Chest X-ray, AP view. Patient: 42 years old, sex M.
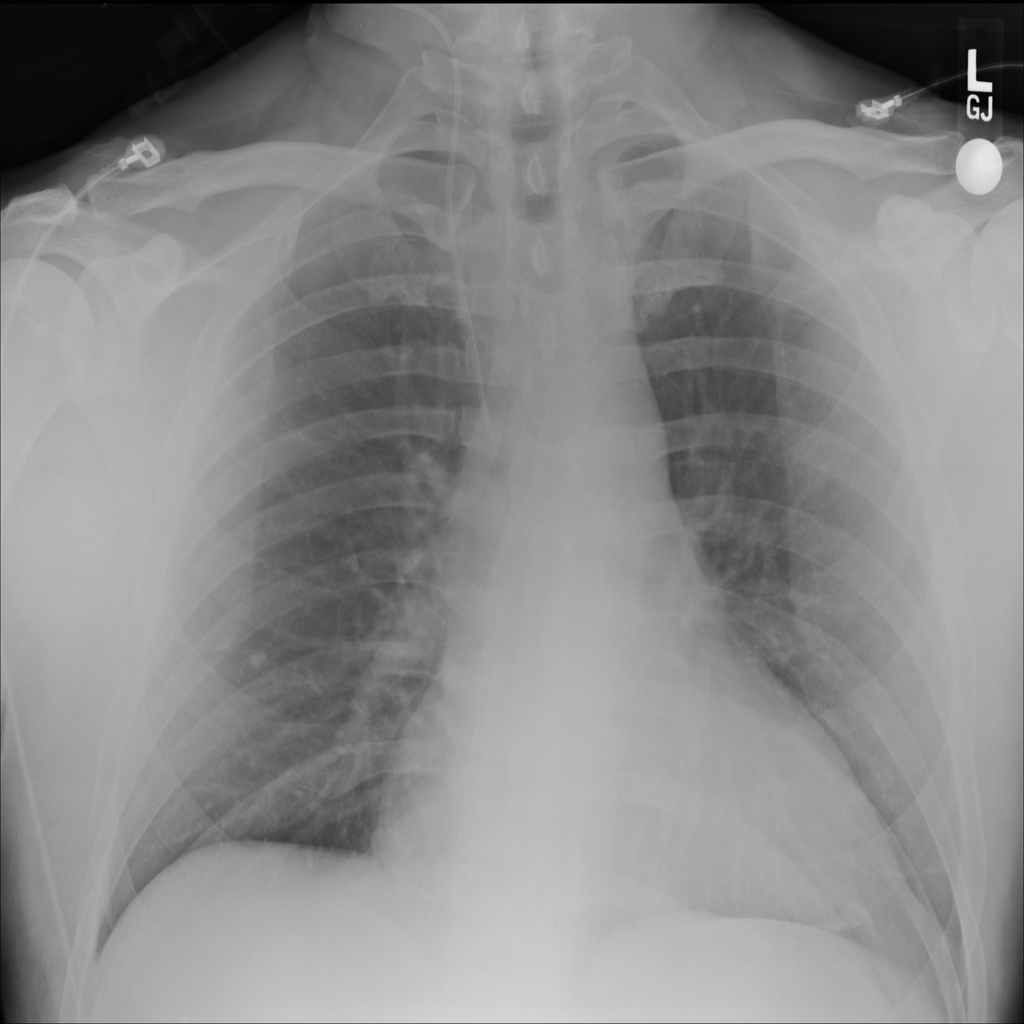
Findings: No Finding